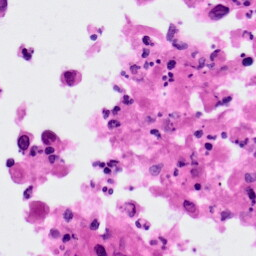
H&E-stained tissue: Lung